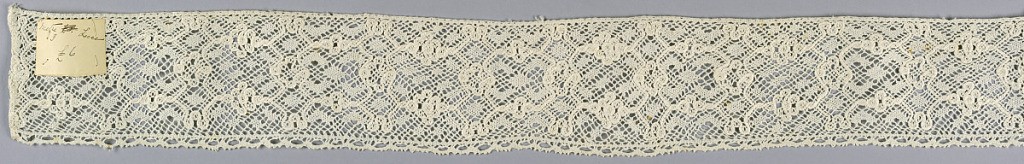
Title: Border
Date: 19th century
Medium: linen Technique: bobbin lace made in Lille style with heavy outlining thread and twisted torchon ground
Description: Peasant lace, straight edge. Lozenge pattern with heavy thread outlining design.